Brain MRI, t2w sequence, axial 2D slice.
Patient: age 39, sex F, weight 95 kg, height 1.95 m
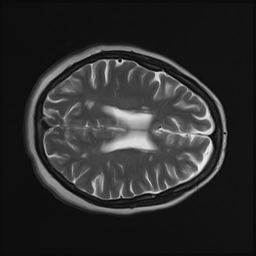